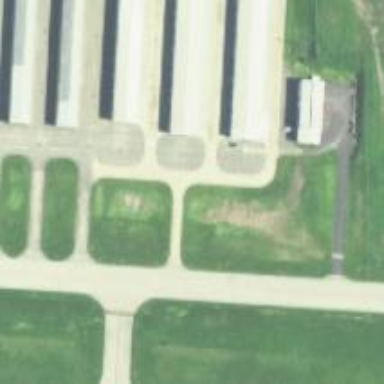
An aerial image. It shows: Image of taxiway at airport.